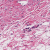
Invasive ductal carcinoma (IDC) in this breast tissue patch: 1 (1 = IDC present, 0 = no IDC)